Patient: sex F, age 73
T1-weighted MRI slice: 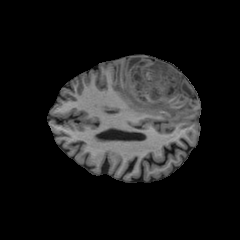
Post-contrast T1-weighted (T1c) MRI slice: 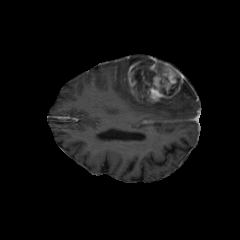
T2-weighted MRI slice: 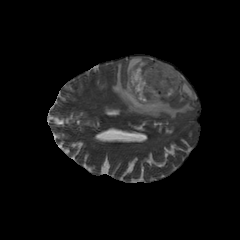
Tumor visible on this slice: yes
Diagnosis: Glioblastoma, IDH-wildtype
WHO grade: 4